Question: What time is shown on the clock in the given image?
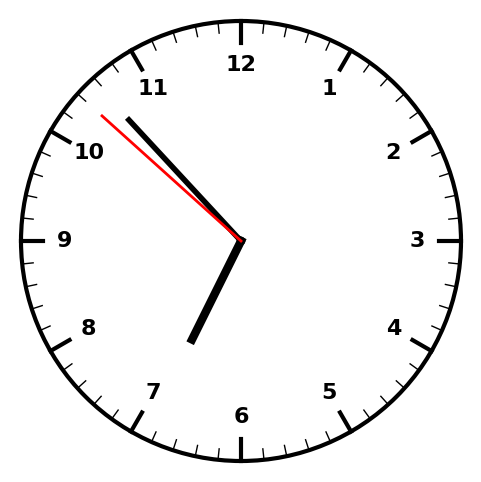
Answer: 06:52:52